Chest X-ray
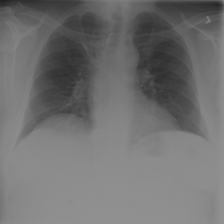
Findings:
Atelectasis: negative
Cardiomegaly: negative
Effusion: negative
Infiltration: negative
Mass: negative
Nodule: negative
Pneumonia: negative
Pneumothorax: negative
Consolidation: negative
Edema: negative
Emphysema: negative
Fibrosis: negative
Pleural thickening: negative
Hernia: negative